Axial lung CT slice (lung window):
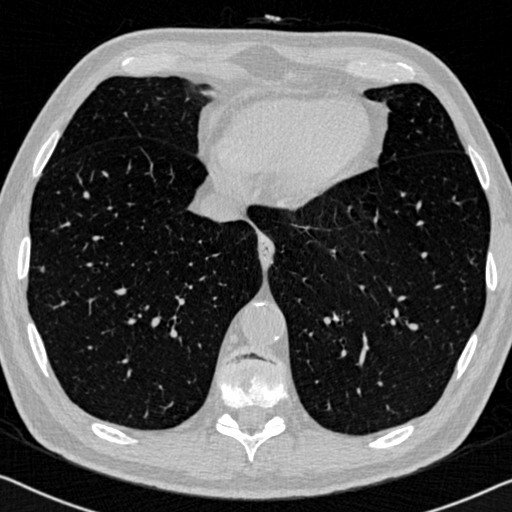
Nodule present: yes
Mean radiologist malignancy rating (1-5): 2.75